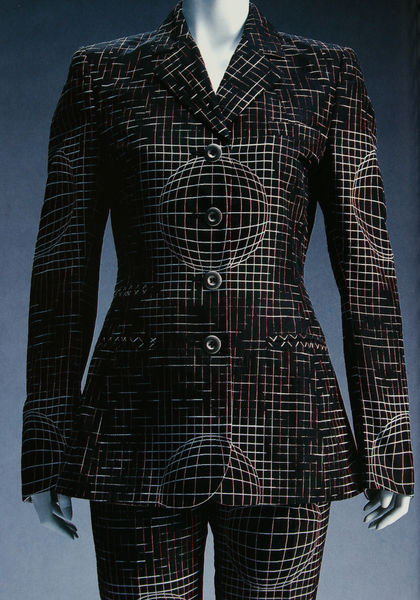
Titel: Hosenanzug
Künstler: Masahiro Nakagawa
Standort: Kyoto (Japan)
Institution: Kyoto Costume Institute
Schlagwörter: weiß, frau, kariert, kleid, schwarz, karo, mode, muster, anzug, jacke, stoff, kreis, linien, weiblich, knöpfe, jackett, revers, vier, linie, kreise, wei0, geometrie, blazer, hosenanzug, op art muster